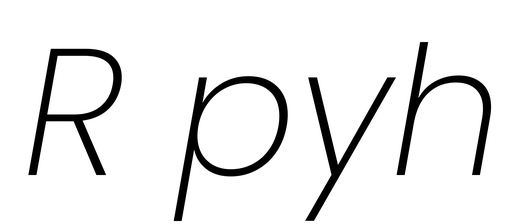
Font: Poppins-ExtraLightItalic